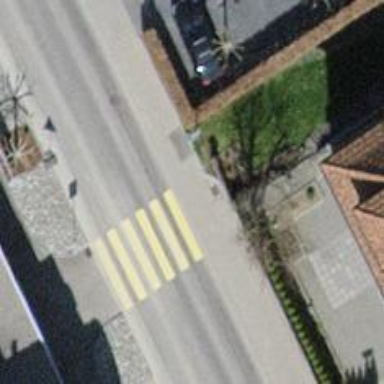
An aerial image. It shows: Sidewalk along the footway.